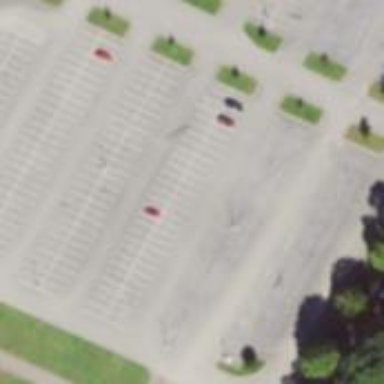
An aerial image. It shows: Parking space designated for disabled individuals.